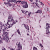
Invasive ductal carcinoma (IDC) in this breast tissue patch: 1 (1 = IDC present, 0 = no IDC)